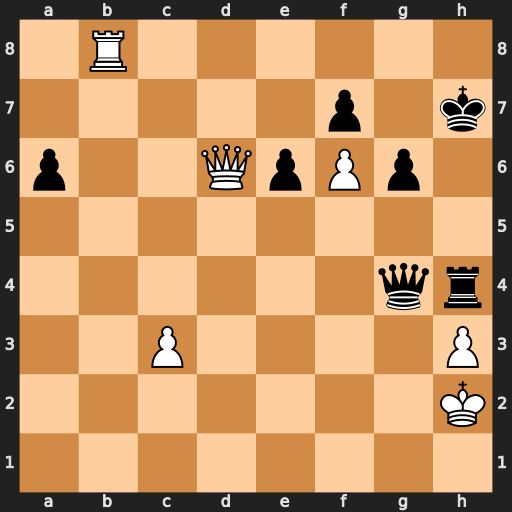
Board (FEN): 1R6/5p1k/p2QpPp1/8/6qr/2P4P/7K/8
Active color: w
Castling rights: -
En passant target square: -
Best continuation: Rh8+ Kxh8 Qf8+ Kh7 Qg7#